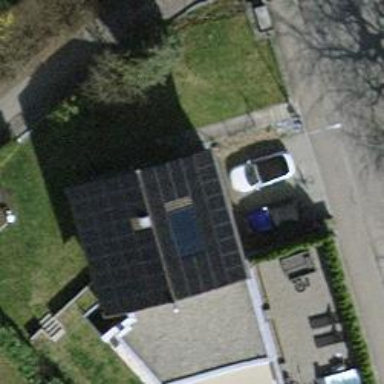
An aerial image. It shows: Solar power generator with photovoltaic panels.